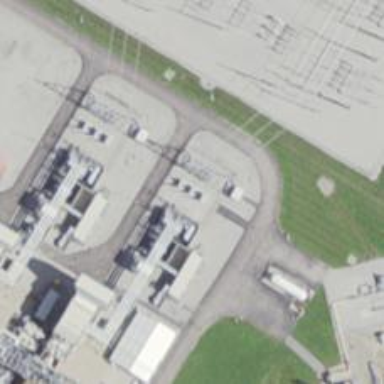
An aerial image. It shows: Switch for power supply.